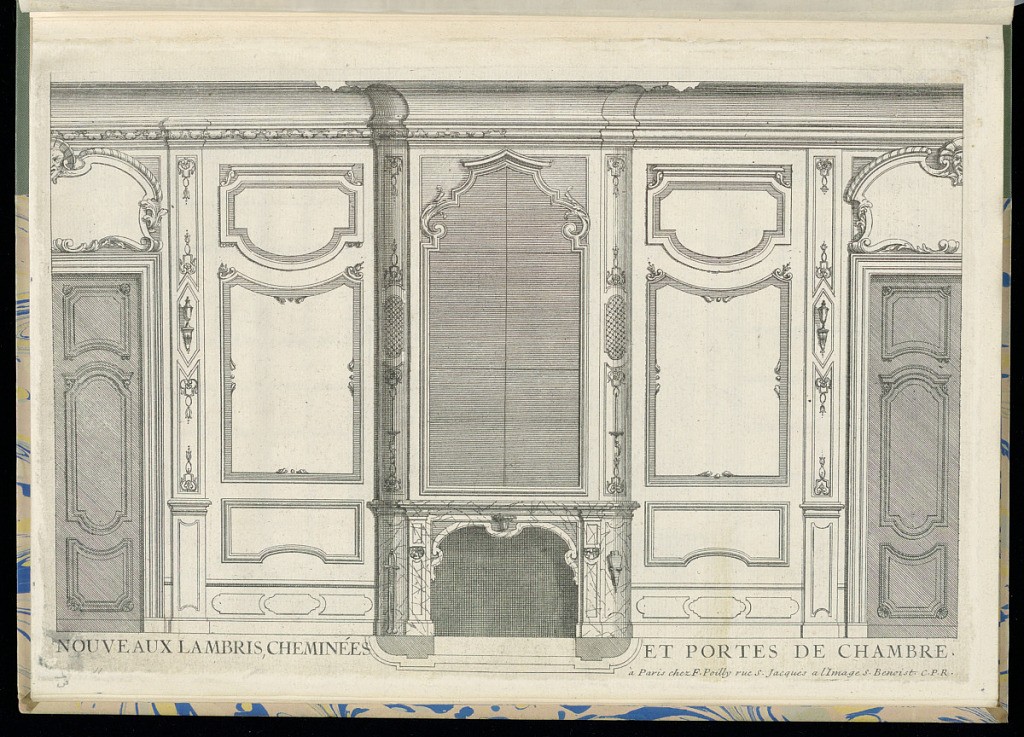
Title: Title Page
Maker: François II de Poilly, French, 1666 – 1741
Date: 1696–1740
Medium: Etching and engraving on laid paper
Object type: Print
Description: Title page for a series of designs for paneling, fireplaces, and doors. The title is lettered below an interior wall elevation featuring a central chimney piece with an overmantel mirror, flanked by paneling (boiseries) and doors with overdoor frames. The paneling (boiseries) and doors are decorated with rococo motifs and ornament including c-scrolls, s-scrolls, fleurons, scrolling leaves (rinceaux), scrolling acanthus leaves, cartouches, masks (mascarons), shells, strapwork, wall sconces, rosettes, and diaper patterns. Below the fireplace, there is a plan view of the mantel shape. The publisher's address is lettered in the lower right.